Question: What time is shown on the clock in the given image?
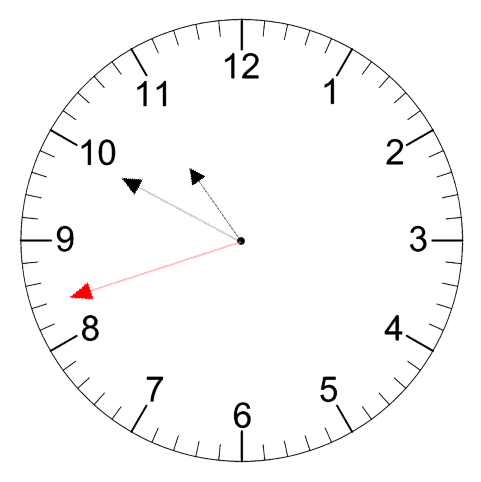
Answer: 10:49:42